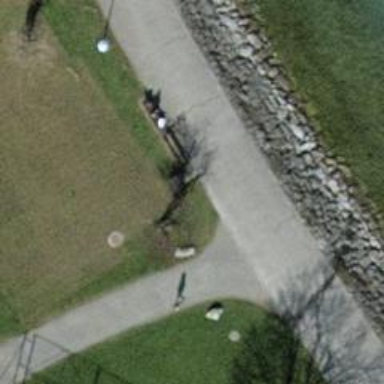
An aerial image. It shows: Brown bench in the vicinity.